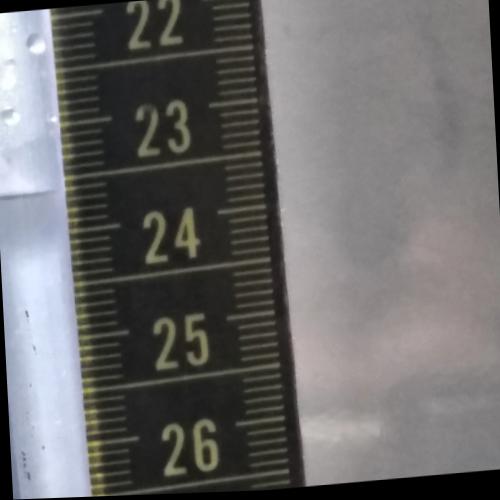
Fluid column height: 23.6 cm